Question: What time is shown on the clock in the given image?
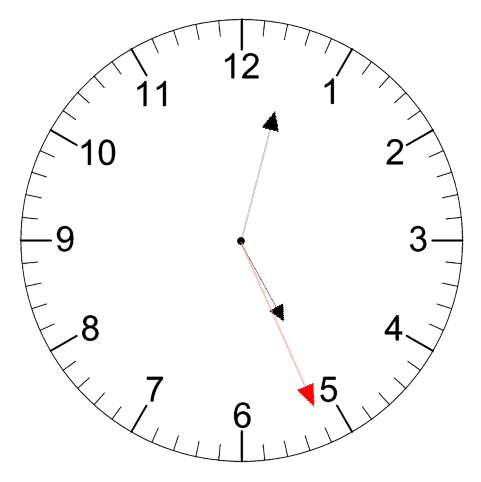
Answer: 05:02:26